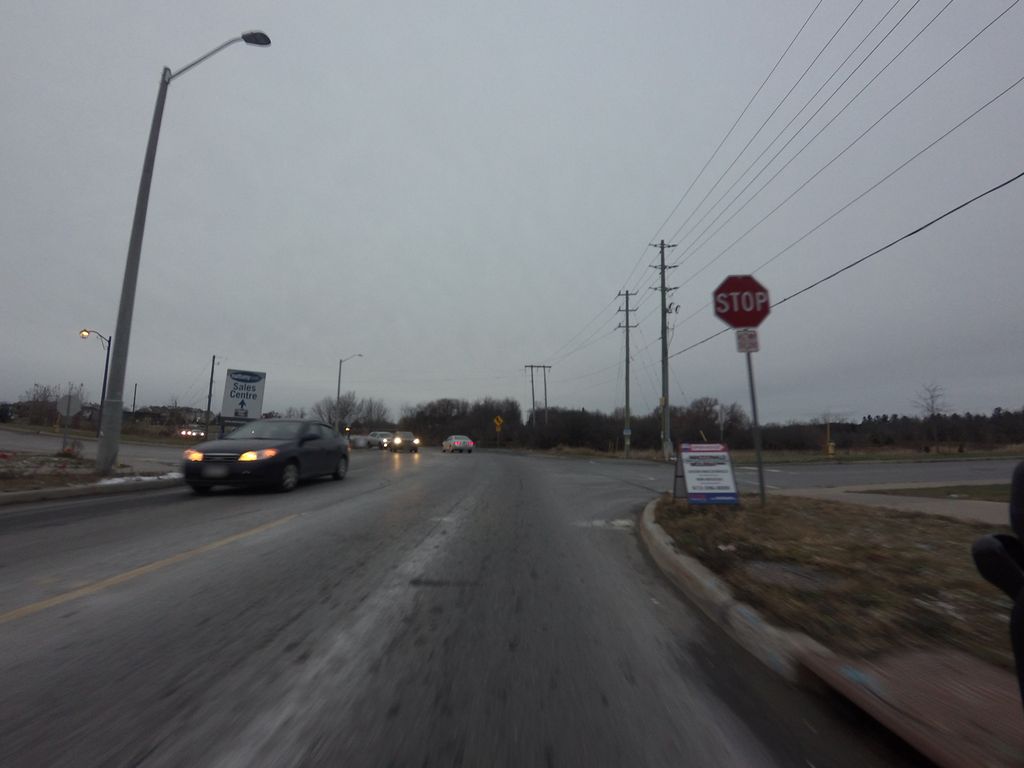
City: ottawa-gatineau